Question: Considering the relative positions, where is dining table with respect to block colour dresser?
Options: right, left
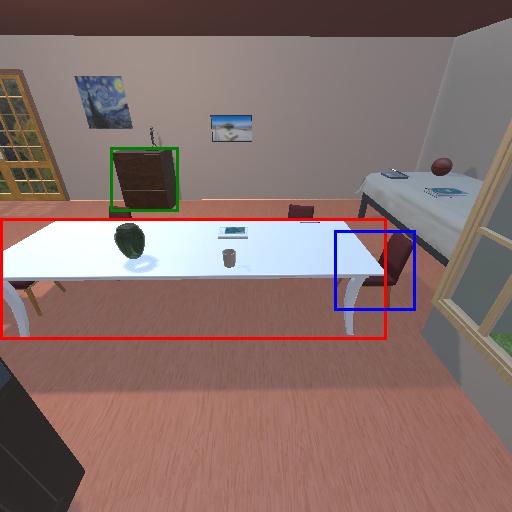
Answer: right